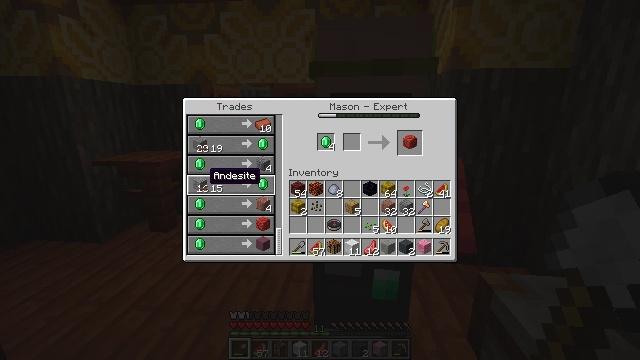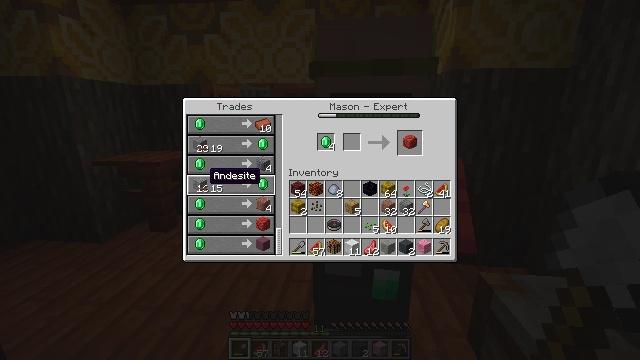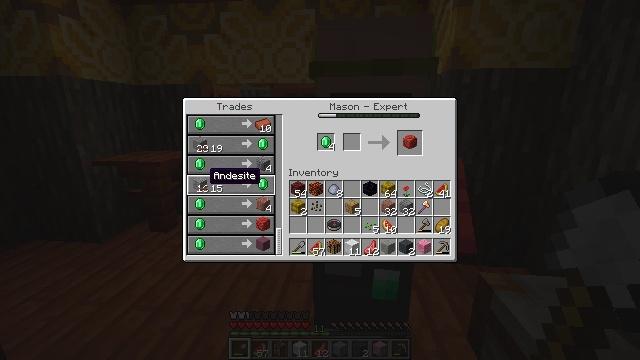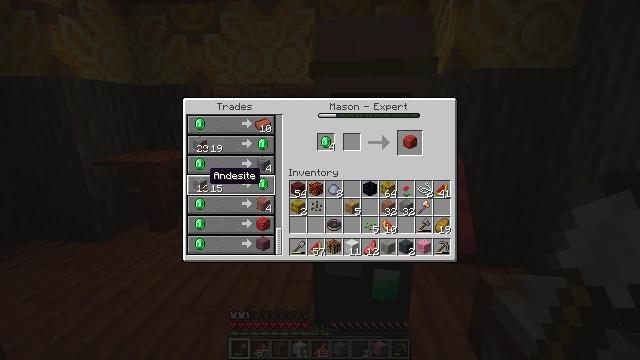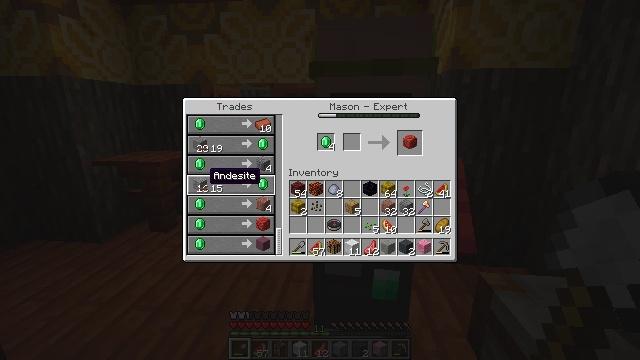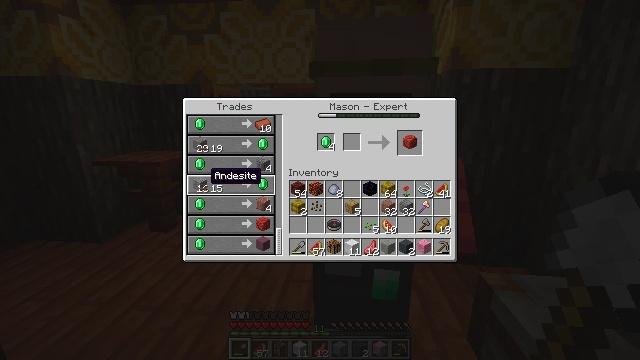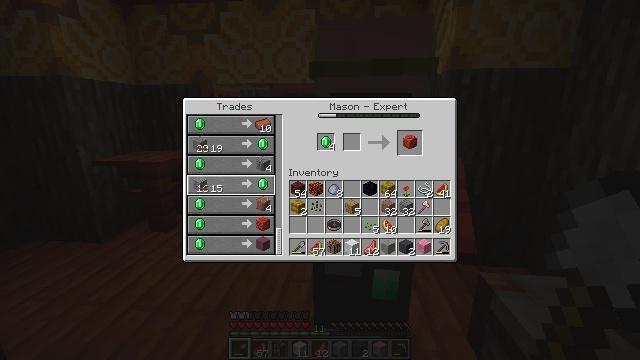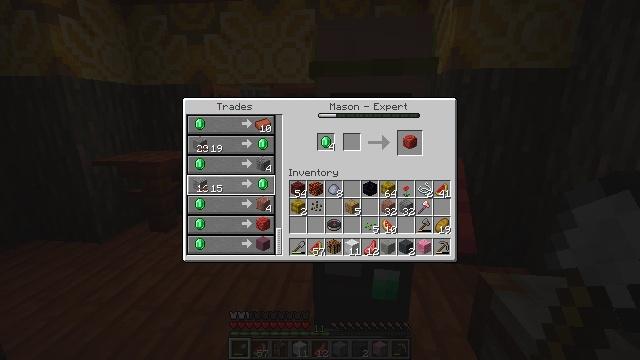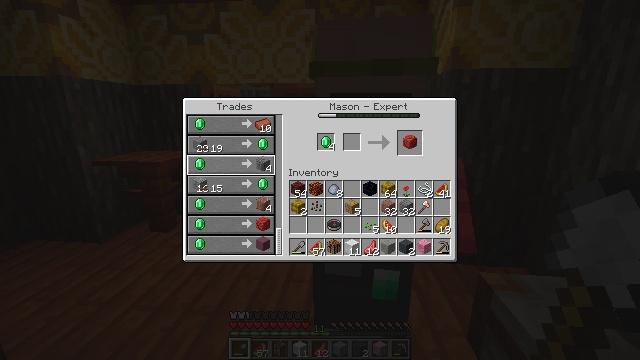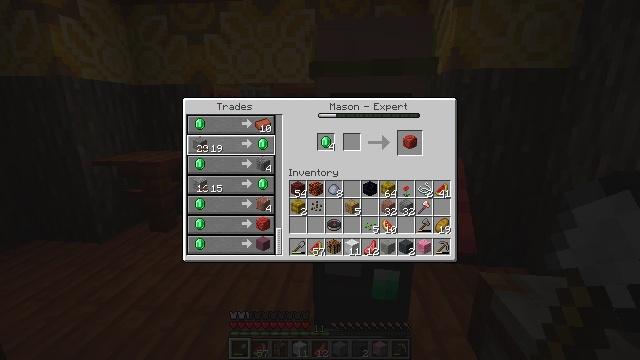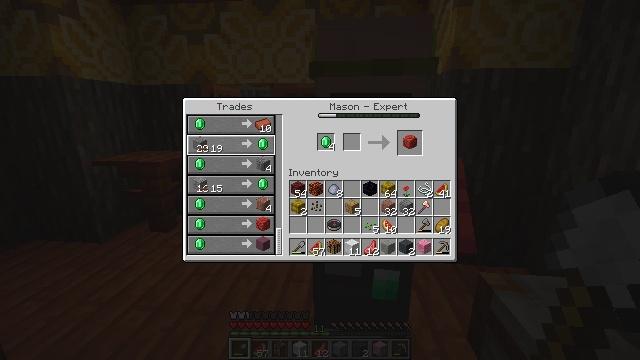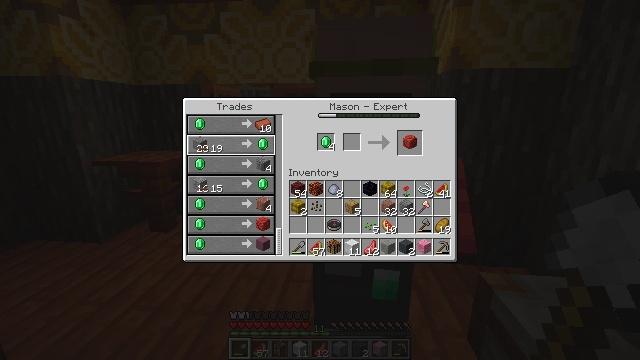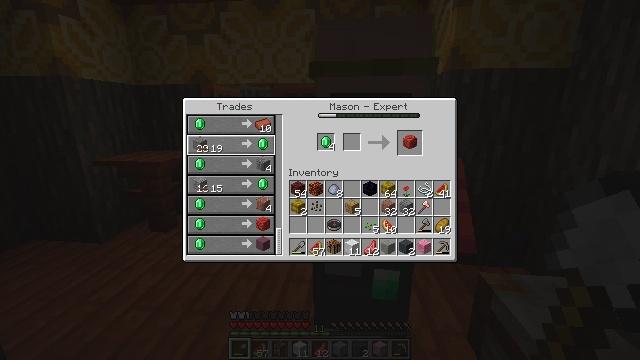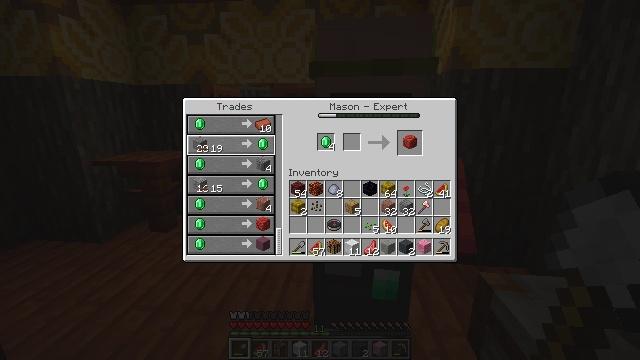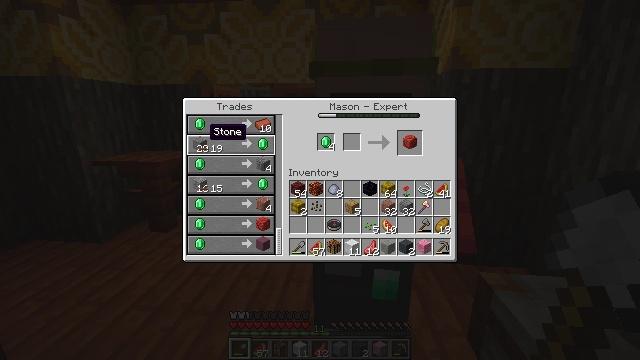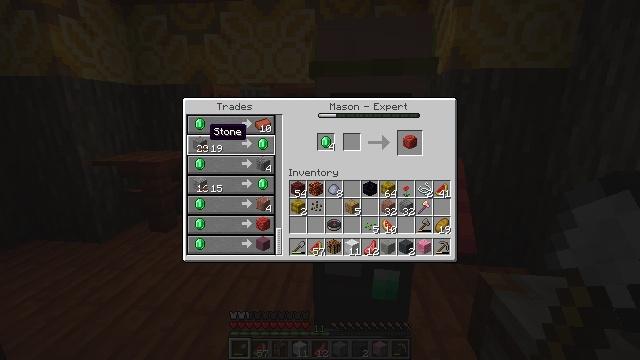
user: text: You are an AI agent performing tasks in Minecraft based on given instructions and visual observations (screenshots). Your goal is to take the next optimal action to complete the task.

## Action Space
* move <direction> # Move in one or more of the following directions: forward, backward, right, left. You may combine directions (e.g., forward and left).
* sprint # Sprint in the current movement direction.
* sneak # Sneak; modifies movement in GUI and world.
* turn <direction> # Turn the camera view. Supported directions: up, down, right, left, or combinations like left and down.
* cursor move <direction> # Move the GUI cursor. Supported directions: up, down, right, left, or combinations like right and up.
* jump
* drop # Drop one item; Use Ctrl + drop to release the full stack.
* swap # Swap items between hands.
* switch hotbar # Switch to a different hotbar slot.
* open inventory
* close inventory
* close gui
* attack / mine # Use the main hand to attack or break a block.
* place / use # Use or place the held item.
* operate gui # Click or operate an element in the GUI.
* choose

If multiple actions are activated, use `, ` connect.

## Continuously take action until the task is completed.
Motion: motion action
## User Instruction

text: Heat red terracotta in a furnace to craft red glazed terracotta.
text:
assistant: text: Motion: no_op
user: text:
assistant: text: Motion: no_op
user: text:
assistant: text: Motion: no_op
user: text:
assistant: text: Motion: no_op
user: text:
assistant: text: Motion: no_op
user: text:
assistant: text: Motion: no_op
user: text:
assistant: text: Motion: cursor move up
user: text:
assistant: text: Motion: cursor move up
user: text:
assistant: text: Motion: cursor move up
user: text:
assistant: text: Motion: cursor move up
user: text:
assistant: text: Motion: no_op
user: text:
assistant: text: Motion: no_op
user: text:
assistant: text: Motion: no_op
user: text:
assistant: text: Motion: no_op
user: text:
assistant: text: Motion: no_op
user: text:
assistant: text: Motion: no_op
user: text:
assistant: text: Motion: no_op
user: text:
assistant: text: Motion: no_op
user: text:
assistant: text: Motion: no_op
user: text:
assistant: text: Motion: no_op
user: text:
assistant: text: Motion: no_op
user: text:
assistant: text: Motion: no_op
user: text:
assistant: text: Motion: no_op
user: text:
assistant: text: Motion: cursor move right and down
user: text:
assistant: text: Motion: cursor move right
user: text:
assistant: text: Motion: cursor move right
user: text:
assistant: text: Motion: no_op
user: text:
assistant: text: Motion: no_op
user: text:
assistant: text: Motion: no_op
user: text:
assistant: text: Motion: cursor move right